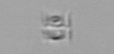
Label: Bacillariophyceae_morphotype1